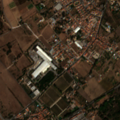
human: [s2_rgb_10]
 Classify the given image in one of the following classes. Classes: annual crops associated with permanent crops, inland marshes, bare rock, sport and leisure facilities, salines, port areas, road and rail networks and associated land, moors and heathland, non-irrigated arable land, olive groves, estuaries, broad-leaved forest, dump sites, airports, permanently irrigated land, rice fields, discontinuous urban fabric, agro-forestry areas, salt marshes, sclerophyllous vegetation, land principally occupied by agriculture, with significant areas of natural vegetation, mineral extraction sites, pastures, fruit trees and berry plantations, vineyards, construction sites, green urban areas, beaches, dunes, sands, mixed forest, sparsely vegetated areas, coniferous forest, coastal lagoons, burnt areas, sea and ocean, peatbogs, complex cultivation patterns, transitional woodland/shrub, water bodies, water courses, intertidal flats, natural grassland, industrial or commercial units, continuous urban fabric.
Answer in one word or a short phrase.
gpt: discontinuous urban fabric, non-irrigated arable land, complex cultivation patterns, land principally occupied by agriculture, with significant areas of natural vegetation, transitional woodland/shrub